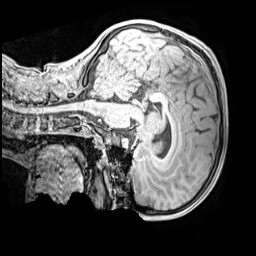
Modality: MP2RAGE
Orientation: sagittal
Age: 13
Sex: female
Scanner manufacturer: siemens
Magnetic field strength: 3 T
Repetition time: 4 s
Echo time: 0.00299 s